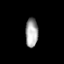
Tissue: prostate
Cell type: Fibroblasts
Senescence score: 0.7519
Nuclear area (px): 359
Mean DAPI intensity: 164.799